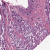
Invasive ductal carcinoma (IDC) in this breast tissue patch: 0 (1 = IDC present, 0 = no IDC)